Question: I have vs.net 2010, and 'resharper'.
I installed the trial of 'viEmu', but I don't have the Tools | Options -> Viemu option menu and can't change some keyboard bindings.
The top level viEmu menu that I have circled in red doesn't have the keyboard mapping popup box etc., that is in the Tools | Options then viEmu menu item.

, I don't have the option to un-install viemu as its not in my uninstall list.
Any ideas what I can do on both of these issues?
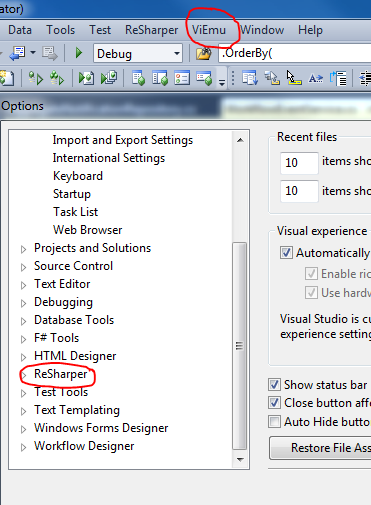
Answer: First, ViEmu install as an in your VS2010, so you should be able to uninstall it in 'Menu|Tools -> Extension Manager -> Installed Extensions -> ViEmu'.

Second, you can toggle ViEmu on and off at 'Menu|ViEmu -> Enable/Disable ViEmu' without uninstall it.
And about the ViEmu's keybinding settings, you can enable all ViEmu default binding by pressing 'Menu|ViEmu -> Set Keybindings'. And adjust or reset them in 'Tools-> Options -> Environment->Keyboard' like @eric-laforce said.